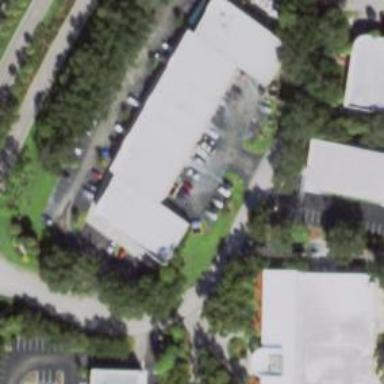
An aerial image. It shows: Veterinary facility.